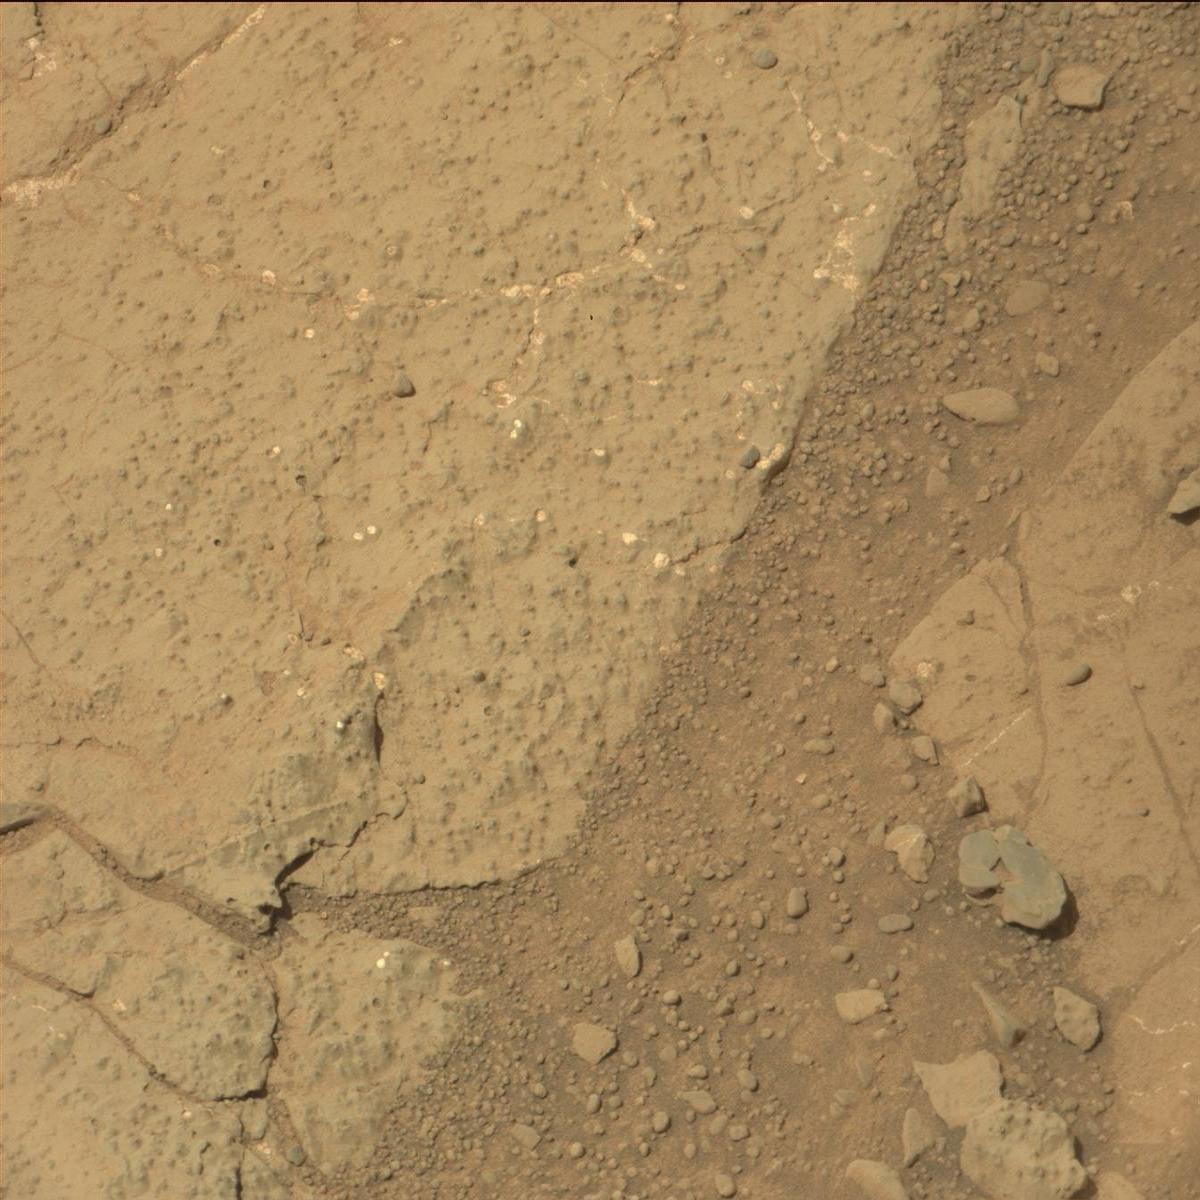
Terrain classes present: Bedrock, Rock, Sand / Soil